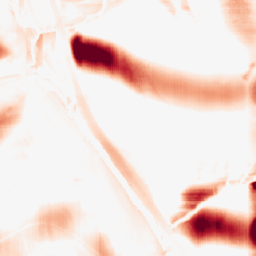
Category: morphological
Decomposition family: rolling_ball
Decomposition parameters: radius: 25
Upsampling method: area
Upsampling parameters: scale: 2
Upsampling scale: 2